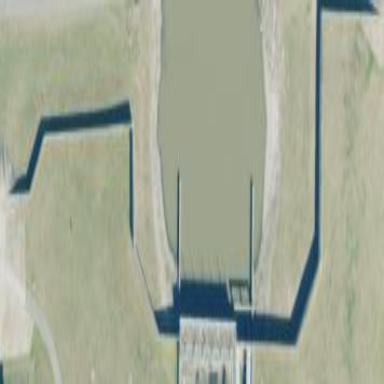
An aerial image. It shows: Dam across waterway.